【题型】解答题　【知识点】平面几何　【难度】easy
用斜二测画法画一个水平放管的平面图，其直观图如图所示，已知$A'B'=3$，$B'C'=1$，$A'D'=3$，且$A'D'\parallel B'C'$．

\vspace{0.2cm}
\noindent (1)求原平面图形$ABCD$的面积；

\vspace{0.2cm}
\noindent (2)将原平面图形$ABCD$绕$BC$旋转一周，求所形成的几何体的表面积和体积．

\vspace{0.2cm}
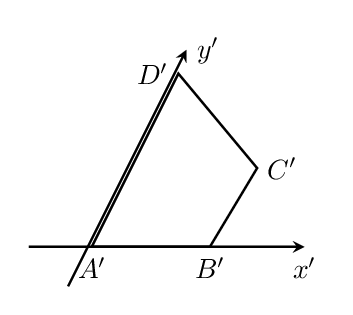
【解答】

\noindent \textbf{【答案】} (1)$12$

\vspace{0.2cm}
\noindent (2)表面积为$60\pi$，体积为$42\pi$

\vspace{0.2cm}
\noindent \textbf{【分析】} (1) 根据直观图还原平面图形$ABCD$为一个直角梯形，再利用直角梯形的面积公式求解；

\vspace{0.2cm}
\noindent \textbf{【详解】} (1) 还原平面图形$ABCD$，如图，

\vspace{0.2cm}
\noindent 因为$A'B'=3$，$B'C'=1$，$A'D'=3$，且$A'D'\parallel B'C'$，
所以$AB=3$，$BC=2$，$AD=6$，且$AD\parallel BC$，$AB\perp AD$，
原平面图形$ABCD$为直角梯形，故$S_{ABCD}=\dfrac{(2+6)\times3}{2}=12$；

\vspace{0.2cm}
\noindent (2) 将原平面图形$ABCD$绕$BC$旋转一周，所得几何体是一个圆柱挖去一个圆锥，如图，

\vspace{0.2cm}
\noindent 其中圆柱的底面半径为$3$，高为$6$，圆锥的底面半径为$3$，高为$4$，母线长为$5$，
所以几何体的表面积为$S=\pi\times3\times5+2\pi\times3\times6+\pi\times3^{2}=60\pi$，
几何体的体积为$V=\pi\times3^{2}\times6-\dfrac{1}{3}\pi\times3^{2}\times4=42\pi$.

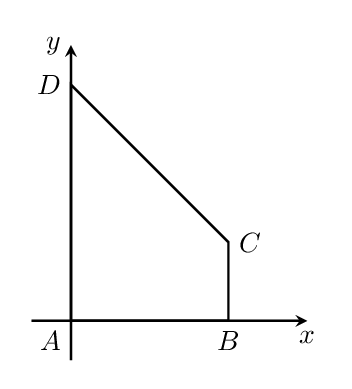
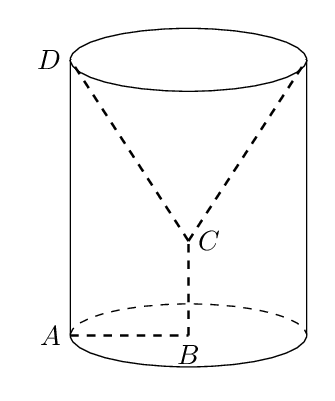